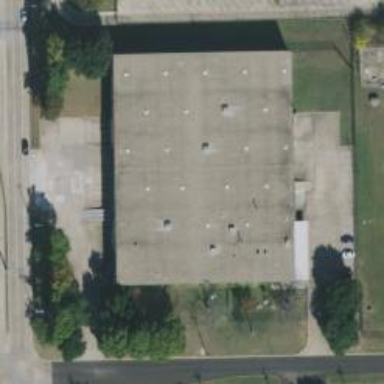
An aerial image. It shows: Warehouse.